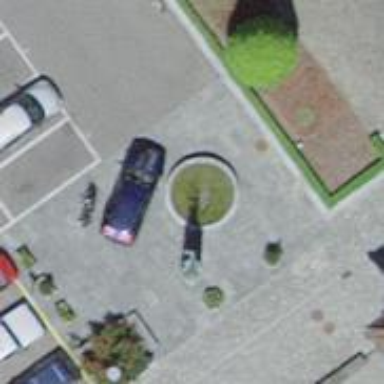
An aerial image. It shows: Beautiful fountain.